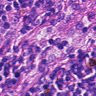
Metastatic tissue present: no